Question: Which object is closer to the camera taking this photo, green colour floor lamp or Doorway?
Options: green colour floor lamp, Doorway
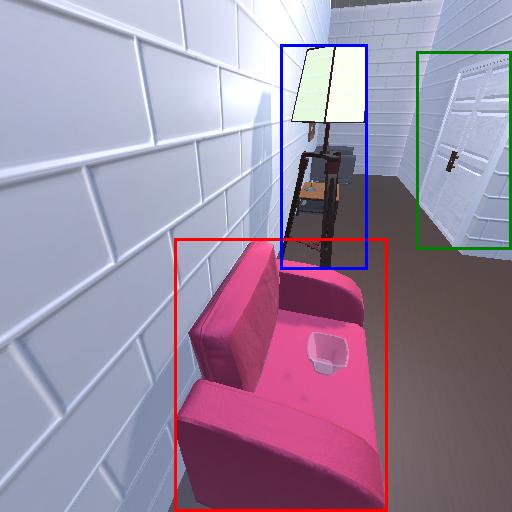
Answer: green colour floor lamp